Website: crate-barrel
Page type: newsletter-management
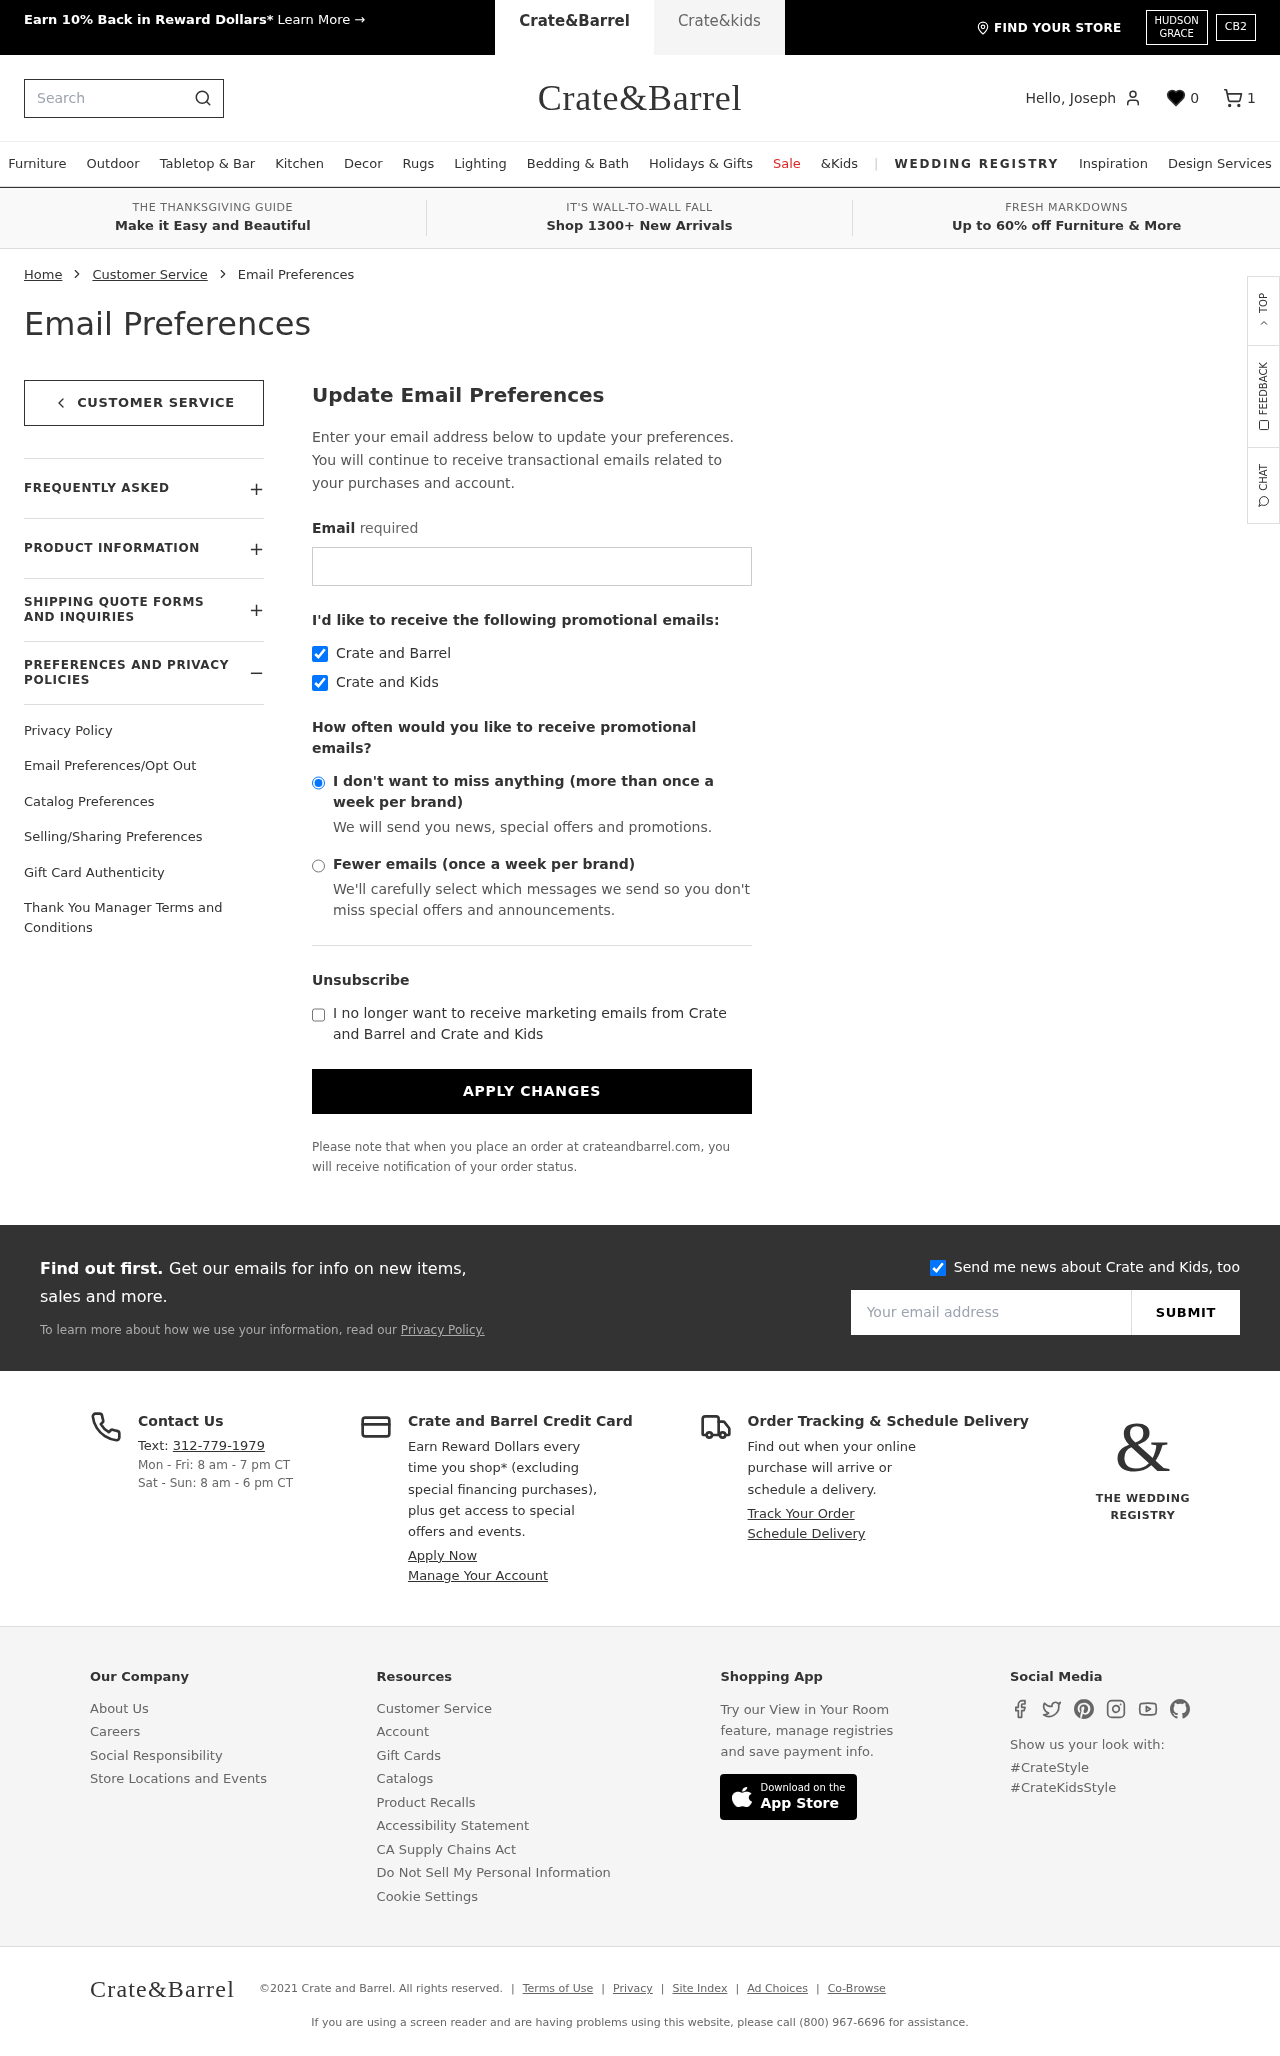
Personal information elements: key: PII_EMAIL
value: joseph.mccoy@yahoo.com
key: PII_FIRSTNAME
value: Joseph
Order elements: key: ORDER_NUM_ITEMS
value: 1
Search elements: key: HEADER_SEARCH
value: Search
Other elements: key: FAVORITES_COUNT
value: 0